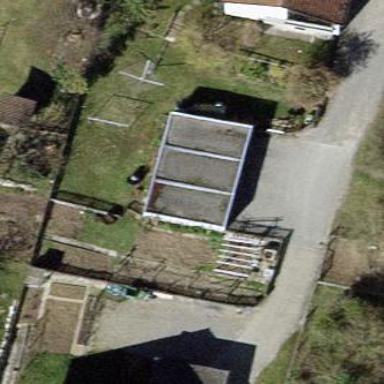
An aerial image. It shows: Garage.